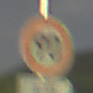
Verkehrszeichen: Geschwindigkeit90
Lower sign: ZeitangabenOhneBeschraenkungAufWochentage2
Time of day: Night
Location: Outdoor (Urban)
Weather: PartlyCloudy
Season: NotSpecified
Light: Artificial